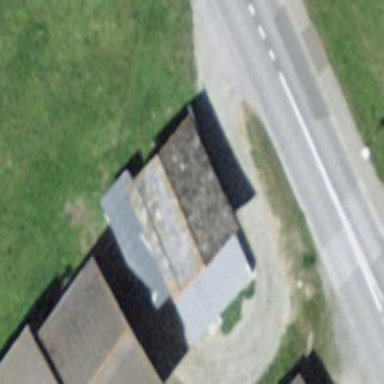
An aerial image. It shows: Building.